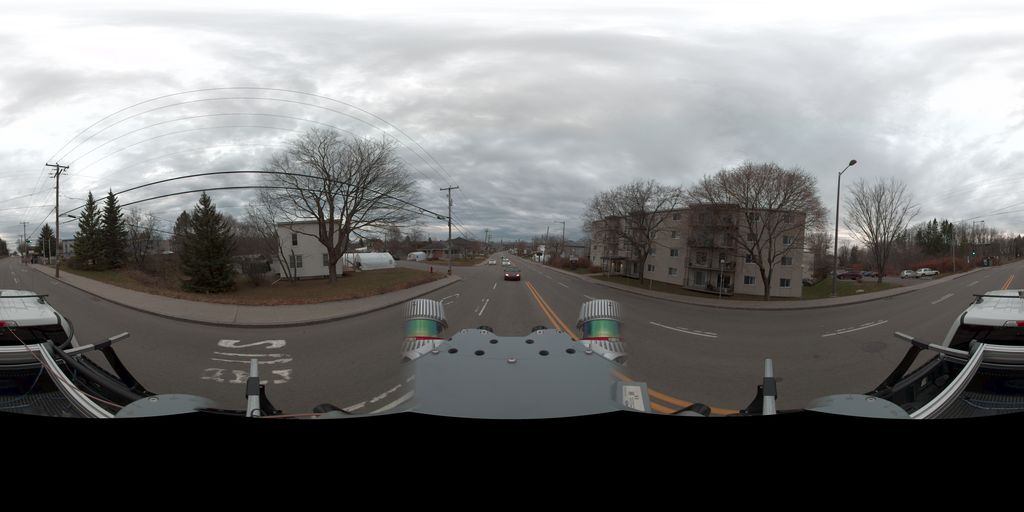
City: quebec_city